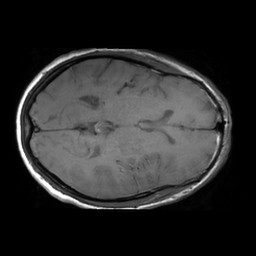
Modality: T1w
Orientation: axial
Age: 73
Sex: male
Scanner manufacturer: philips
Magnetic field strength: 3 T
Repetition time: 0.596 s
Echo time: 0.01 s